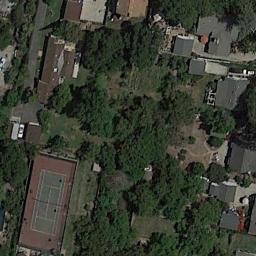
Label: tennis_court